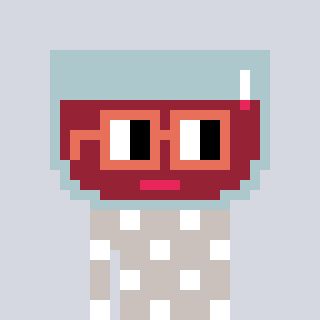
a pixel art character with square orange glasses, a wine-shaped head and a foggrey-colored body on a cool background